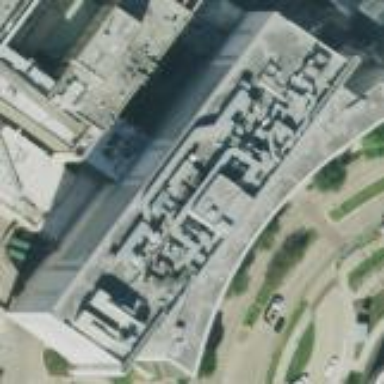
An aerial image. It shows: Hospital building.